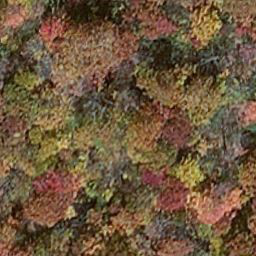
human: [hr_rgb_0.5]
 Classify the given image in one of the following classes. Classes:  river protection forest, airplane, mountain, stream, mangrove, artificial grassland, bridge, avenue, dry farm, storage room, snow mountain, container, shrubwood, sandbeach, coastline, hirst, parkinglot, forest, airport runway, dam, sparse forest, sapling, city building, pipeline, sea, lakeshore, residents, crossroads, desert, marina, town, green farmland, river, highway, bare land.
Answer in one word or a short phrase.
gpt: mangrove